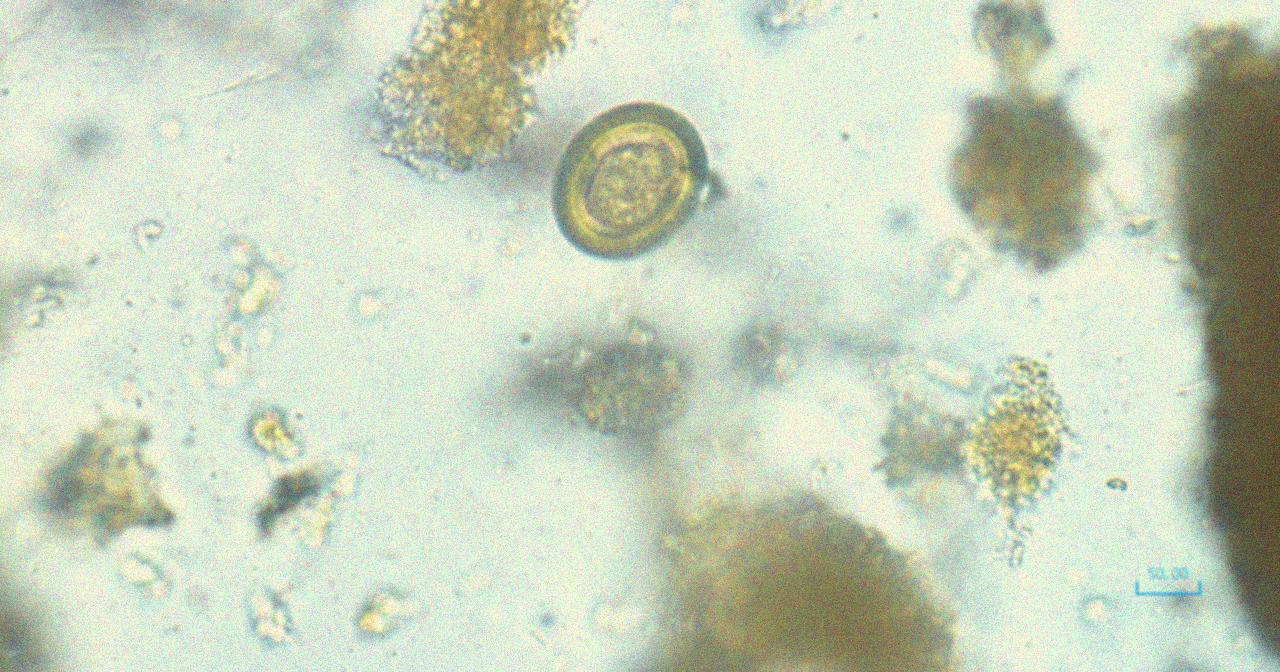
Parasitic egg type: Taenia spp. egg